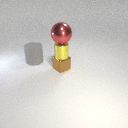
small yellow metal cylinder above small brown metal cube